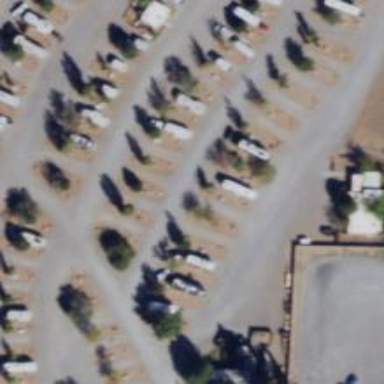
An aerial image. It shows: Caravan site with sanitary dump station available.